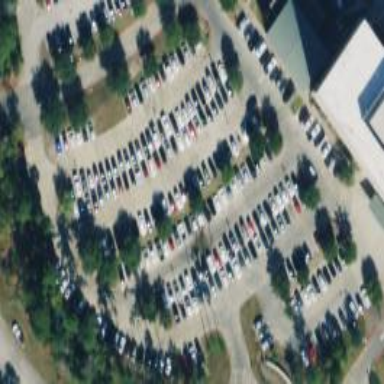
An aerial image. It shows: Parking area with surface.